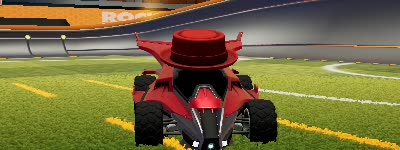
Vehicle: aftershock